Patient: sex F, age 35
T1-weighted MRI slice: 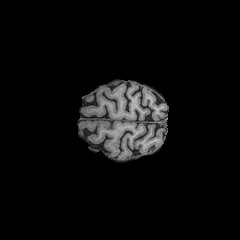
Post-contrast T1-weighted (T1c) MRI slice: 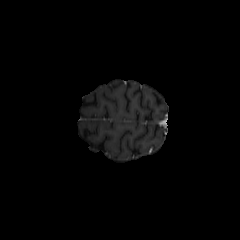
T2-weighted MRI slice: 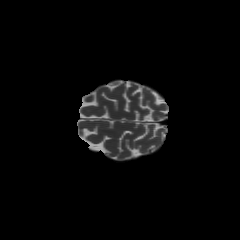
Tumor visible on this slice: no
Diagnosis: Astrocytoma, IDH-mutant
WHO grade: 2